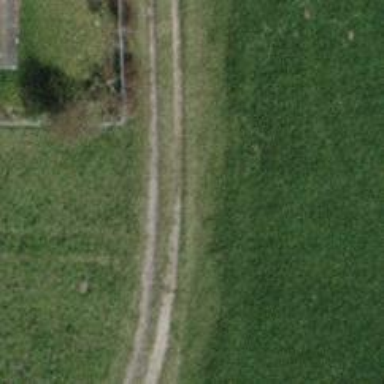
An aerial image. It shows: Track with very rough surface.